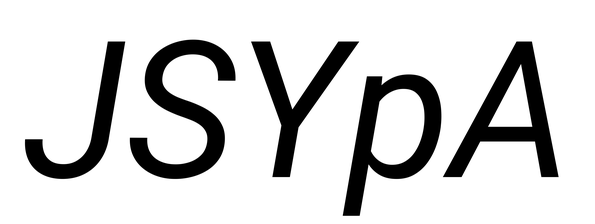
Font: Roboto-Italic_Italic